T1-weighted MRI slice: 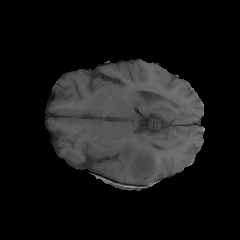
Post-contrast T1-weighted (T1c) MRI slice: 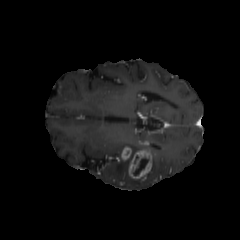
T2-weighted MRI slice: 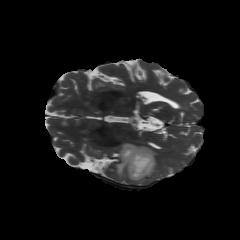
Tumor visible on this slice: yes